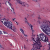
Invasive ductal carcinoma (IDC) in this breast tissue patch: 1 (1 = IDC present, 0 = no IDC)